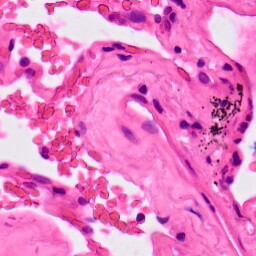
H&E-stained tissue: Lung